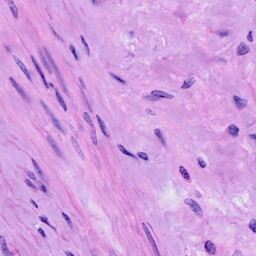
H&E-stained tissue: Cervix